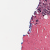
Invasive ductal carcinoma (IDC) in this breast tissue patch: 0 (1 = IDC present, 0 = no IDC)